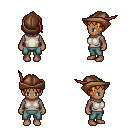
a pixel art fantasy rpg character, female body template, human, dark skin, white sleeveless shirt, teal pants, light blonde plain hairstyle, leather cap, four views (front, back, left, right), 2x2 character sprite sheet, small pixel art, hard edges, no anti-aliasing